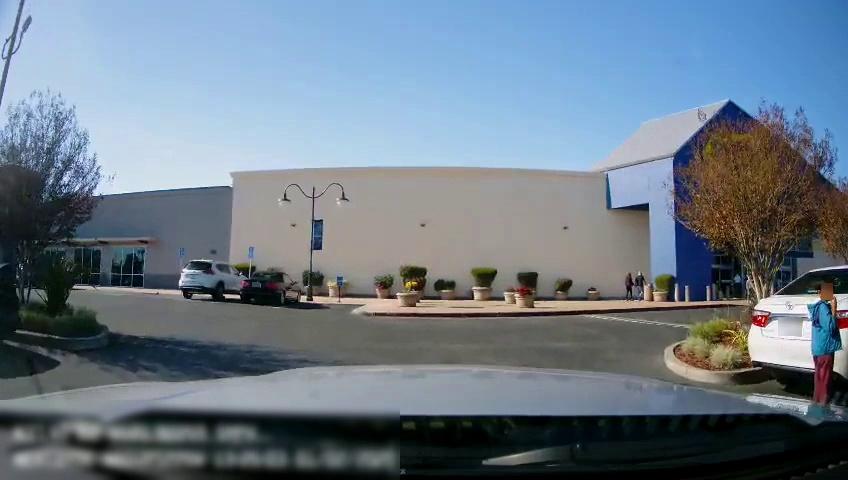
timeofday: Day
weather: Sunny
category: Drivable Space
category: Vehicles | Car
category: Pedestrians
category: Pedestrians
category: Pedestrians
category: Pedestrians
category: Pedestrians
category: Vehicles | Car
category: Vehicles | SUV
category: Vehicles | Car